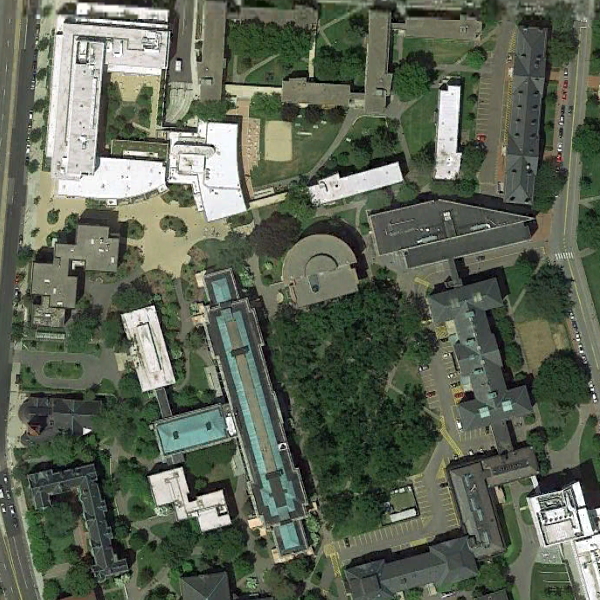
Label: School